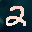
Label: 2